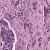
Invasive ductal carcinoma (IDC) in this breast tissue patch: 1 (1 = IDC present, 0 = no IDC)